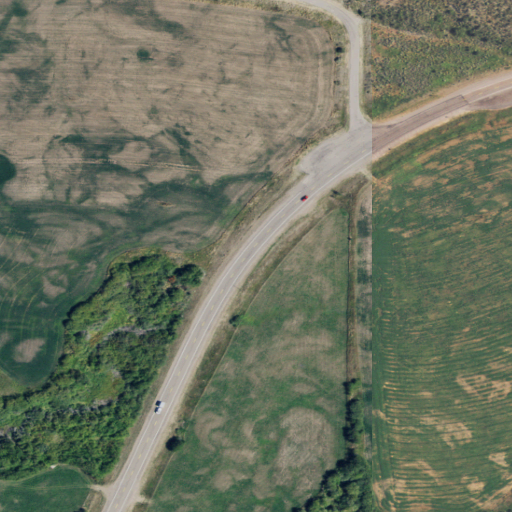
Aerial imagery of valley in Wyoming named Salt Canyon containing cultivated crops, shrub, pasture, low intensity development, herbaceous wetlands, and open development